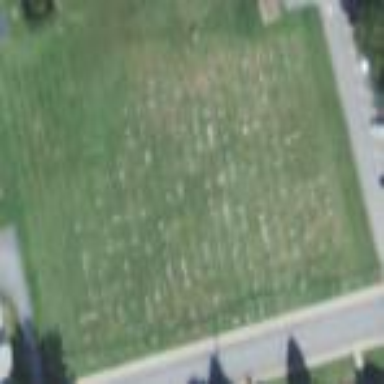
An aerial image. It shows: Graveyard.